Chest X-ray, PA view. Patient: 29 years old, sex F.
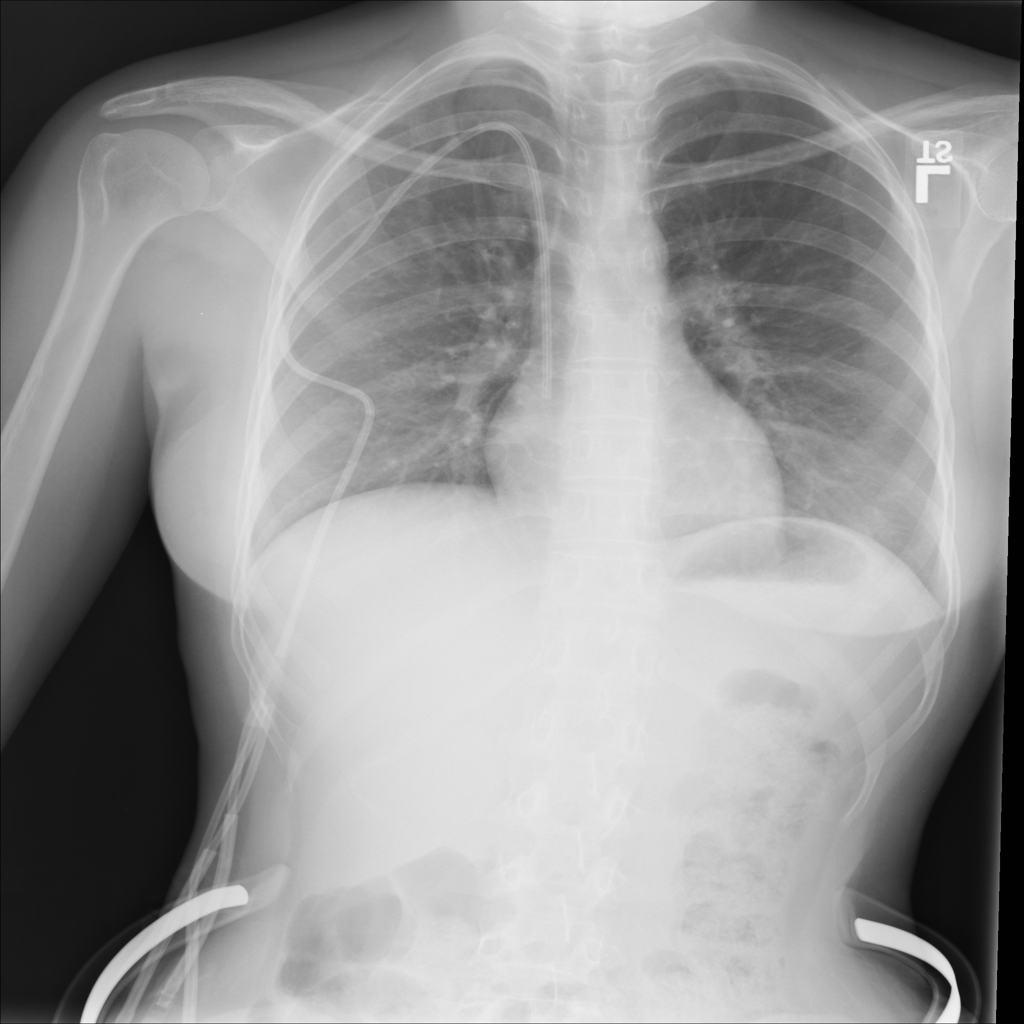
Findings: No Finding